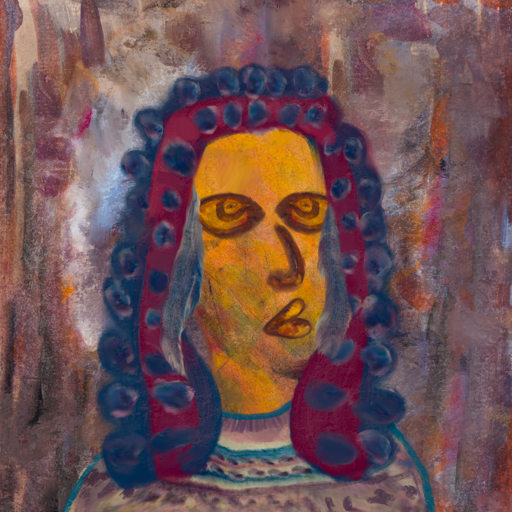
Background: Hypocrite, Head And Neck Side: Gypsy_Mother, Face Side: Comrade, Bust: HillGirl, Hair Side: Hill_Girl, Head Accessory: Blank, Second Necklace: Blank, Necklace: Blank, Baby: Blank